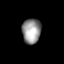
Tissue: skin
Cell type: Epithelial cells
Senescence score: 0.2647
Nuclear area (px): 459
Mean DAPI intensity: 149.338